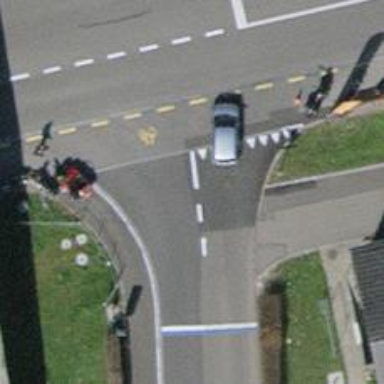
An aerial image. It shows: Road with traffic signals.